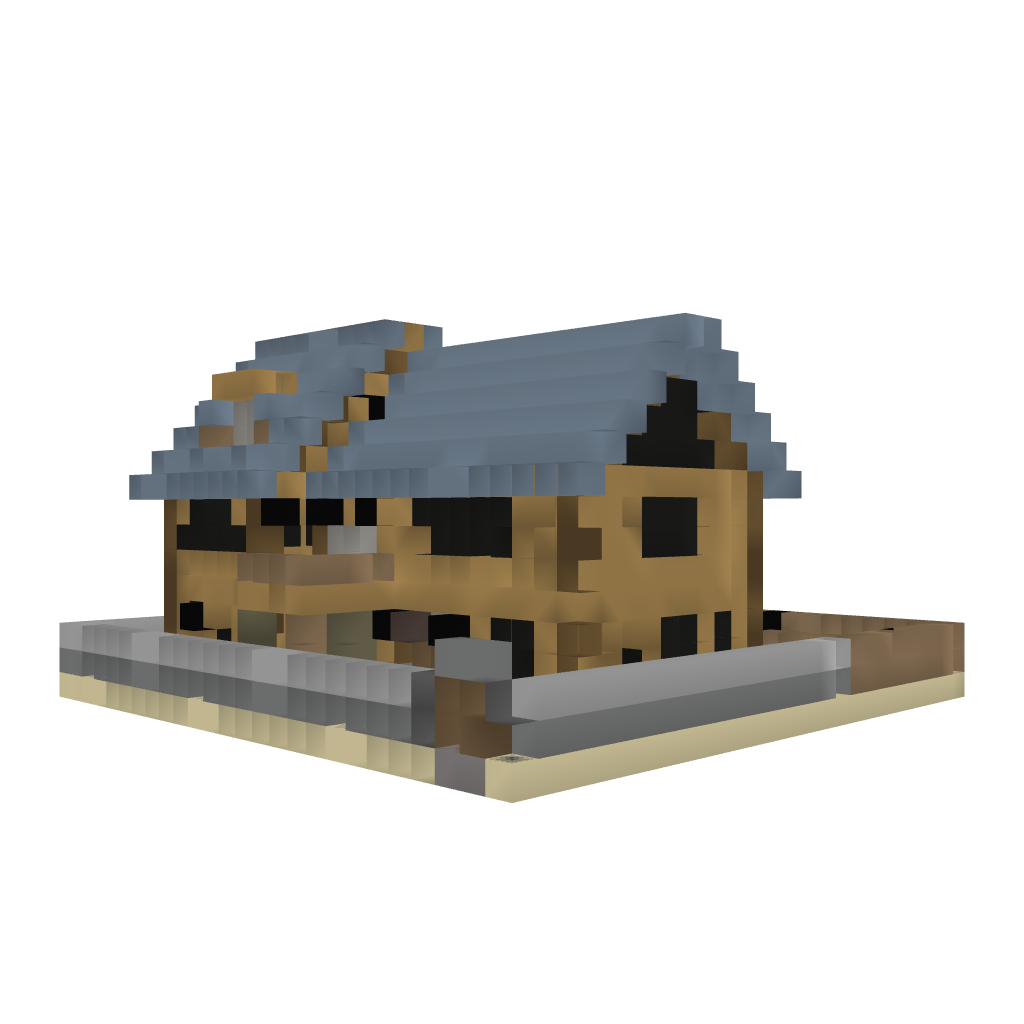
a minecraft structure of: Basic Farm n°1